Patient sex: M
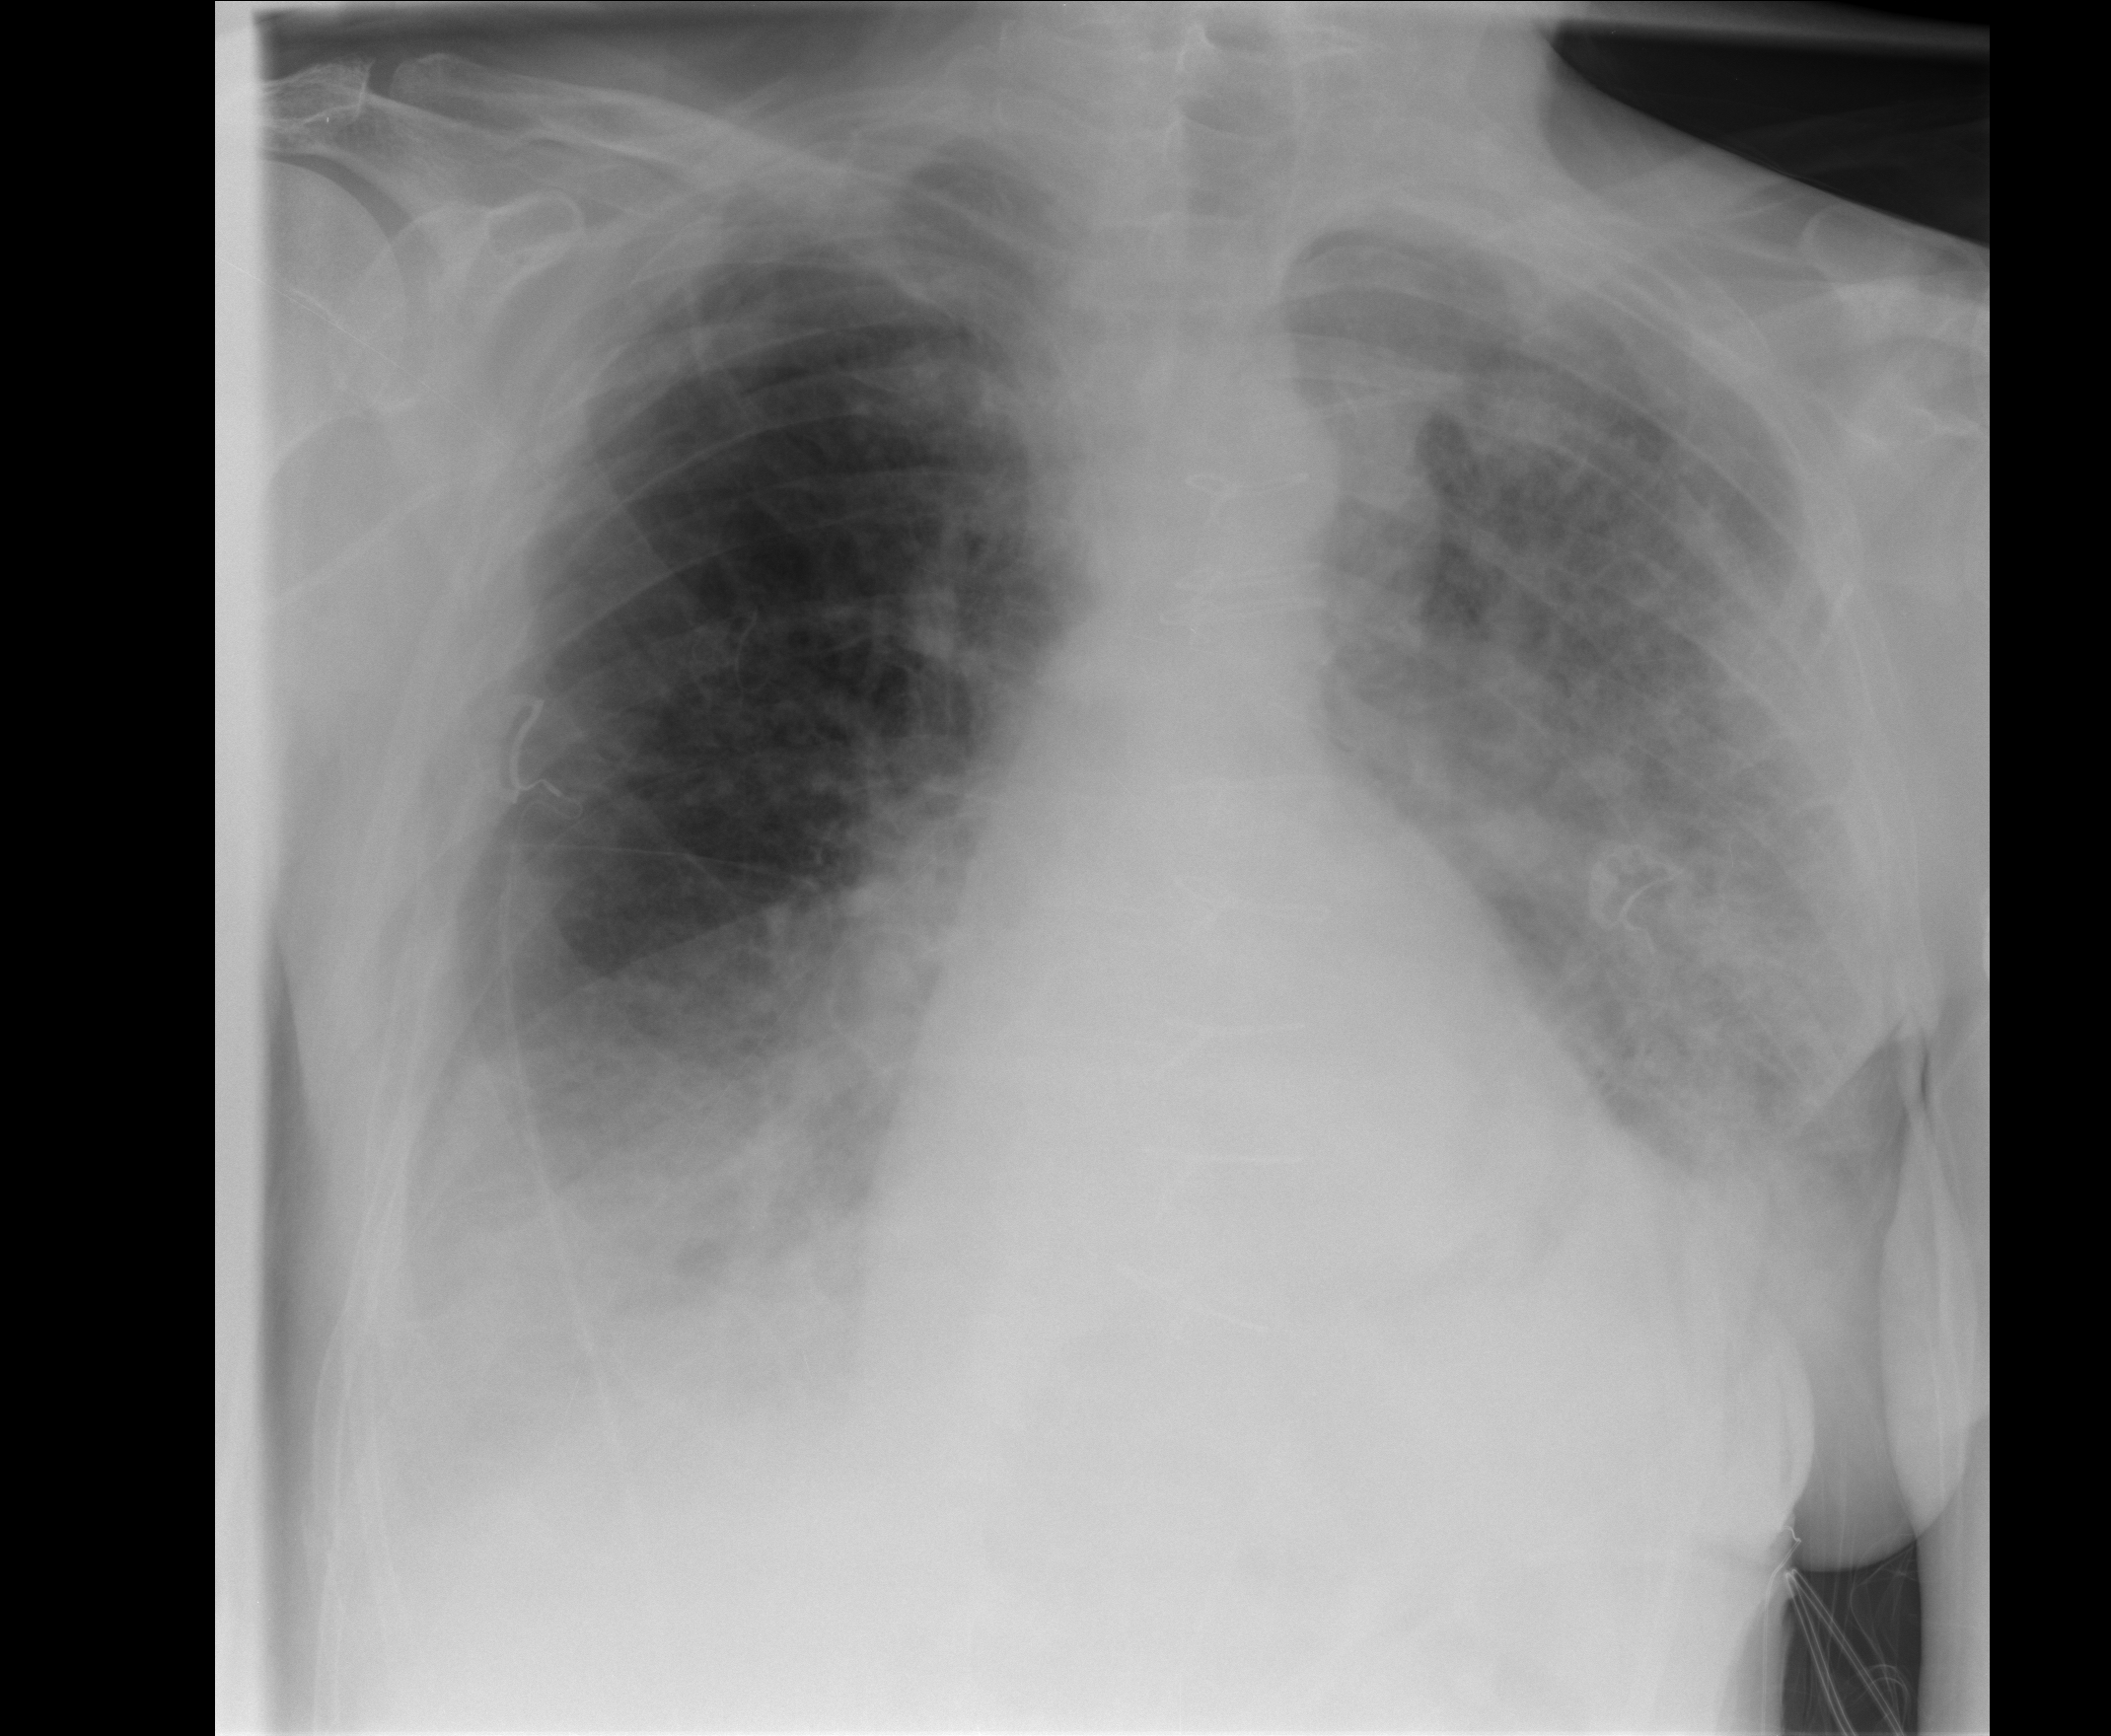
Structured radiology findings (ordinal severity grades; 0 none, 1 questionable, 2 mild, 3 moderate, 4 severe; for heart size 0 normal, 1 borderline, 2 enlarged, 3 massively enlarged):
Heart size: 2
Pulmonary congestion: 3
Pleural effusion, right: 3
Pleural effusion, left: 3
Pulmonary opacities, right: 2
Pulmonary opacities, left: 3
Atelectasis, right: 3
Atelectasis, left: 3